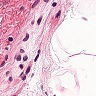
Metastatic tissue present: no